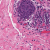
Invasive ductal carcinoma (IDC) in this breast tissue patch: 0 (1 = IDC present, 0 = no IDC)